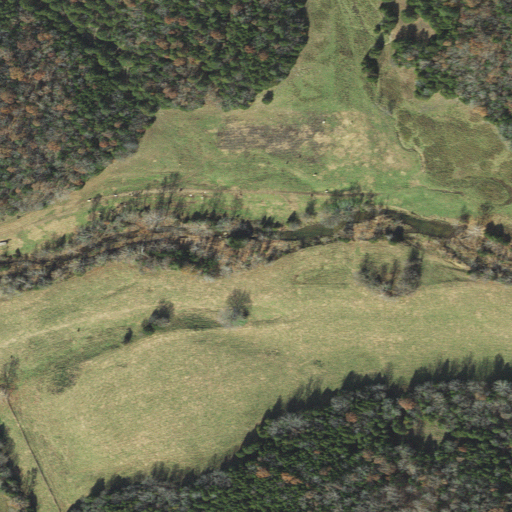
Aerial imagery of valley in Arkansas named Lewis Hollow containing pasture, mixed forest, and deciduous forest